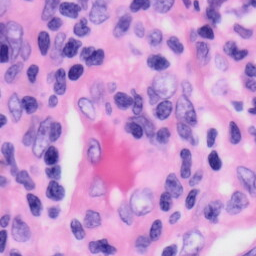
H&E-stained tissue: Skin